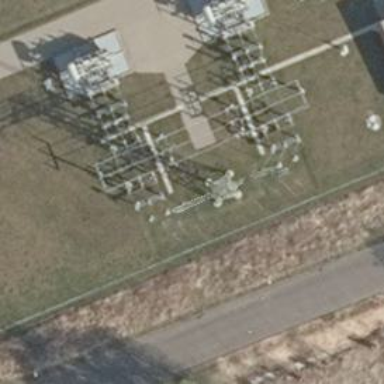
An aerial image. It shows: Three cables of power line.